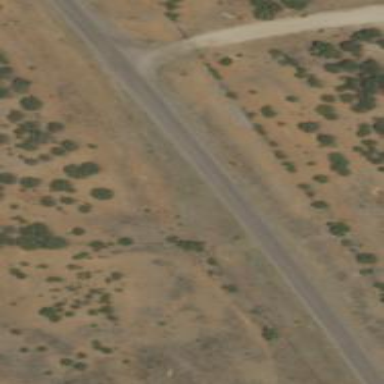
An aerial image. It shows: Primary highway.